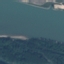
Label: River